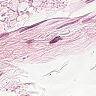
Metastatic tissue present: no